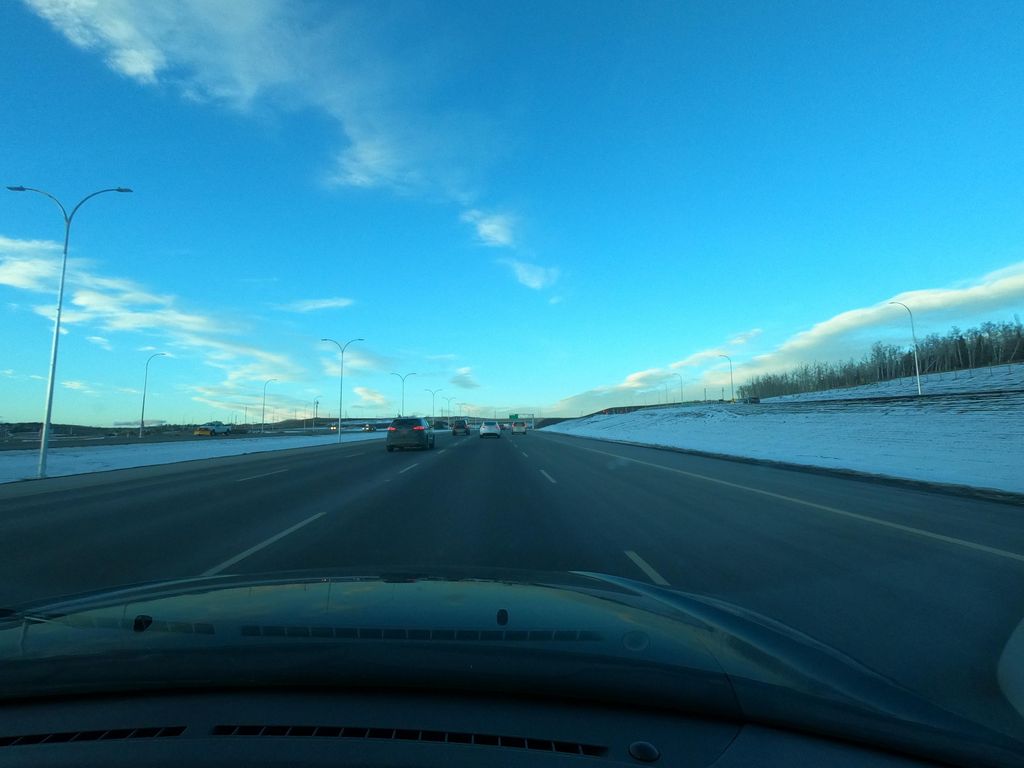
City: calgary